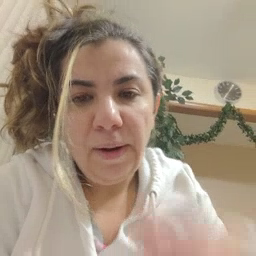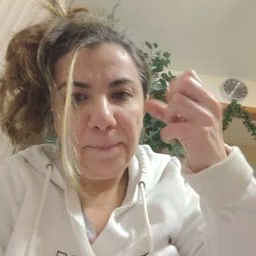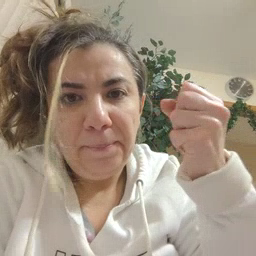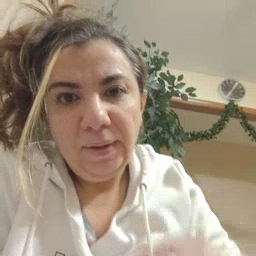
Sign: milk